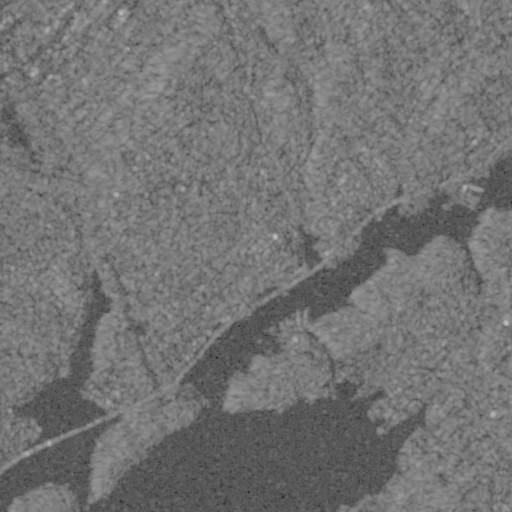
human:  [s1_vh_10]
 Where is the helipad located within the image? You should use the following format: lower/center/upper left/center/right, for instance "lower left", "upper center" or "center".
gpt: The helipad is located in the center right of the image.
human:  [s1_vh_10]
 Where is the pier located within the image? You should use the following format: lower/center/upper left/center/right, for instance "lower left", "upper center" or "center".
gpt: The pier is located in the lower left of the image.
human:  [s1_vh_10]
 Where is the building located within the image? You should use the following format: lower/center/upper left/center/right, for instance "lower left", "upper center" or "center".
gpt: There is no building in the image.

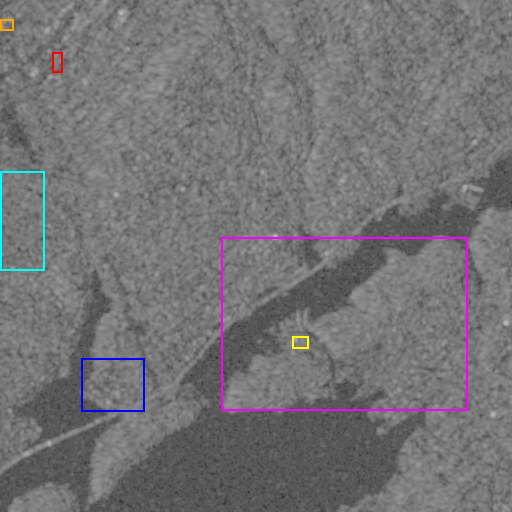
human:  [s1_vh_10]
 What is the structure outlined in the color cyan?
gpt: The structure outlined in cyan is a crop field.
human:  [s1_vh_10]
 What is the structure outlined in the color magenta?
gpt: The structure outlined in magenta is a park.
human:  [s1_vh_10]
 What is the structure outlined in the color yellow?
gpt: The structure outlined in yellow is a parking lot.
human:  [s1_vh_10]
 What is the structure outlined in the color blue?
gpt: The structure outlined in blue is a wastewater plant.
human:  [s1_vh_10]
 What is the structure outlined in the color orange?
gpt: The structure outlined in orange is a building.
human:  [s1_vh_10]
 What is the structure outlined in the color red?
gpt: The structure outlined in red is a building.
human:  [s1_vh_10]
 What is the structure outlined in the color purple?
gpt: There is no purple outline.